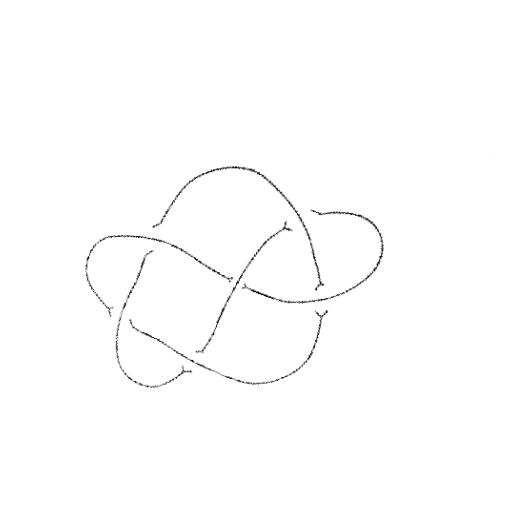
Crossing number: 6